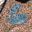
Label: 6